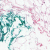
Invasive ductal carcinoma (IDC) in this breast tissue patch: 0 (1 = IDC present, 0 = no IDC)